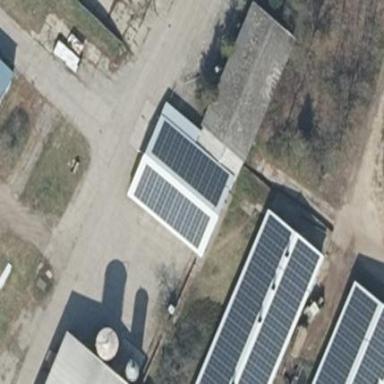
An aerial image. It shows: Gabled farm auxiliary building with grey roof. The roof is oriented along the structure.